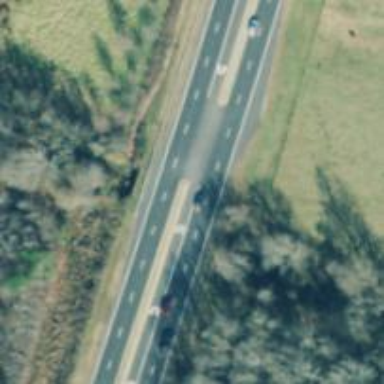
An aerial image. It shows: Trunk link highway.